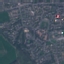
Land use / land cover class: Residential